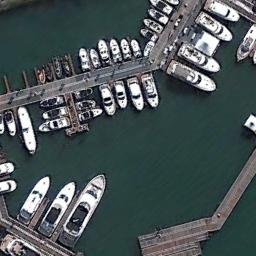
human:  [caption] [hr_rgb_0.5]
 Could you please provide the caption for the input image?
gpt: The harbor is very small .

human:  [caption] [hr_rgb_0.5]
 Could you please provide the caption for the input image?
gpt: Numerous ships are in the harbor .

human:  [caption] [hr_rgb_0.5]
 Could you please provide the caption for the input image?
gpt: There are some yachts lined up on the sea by the harbor .

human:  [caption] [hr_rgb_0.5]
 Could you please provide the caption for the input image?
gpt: The harbor has lots of neatly docked boats and the color of the waters is green .

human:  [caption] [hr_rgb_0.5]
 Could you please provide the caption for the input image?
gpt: There are many ships docked neatly at the harbor .